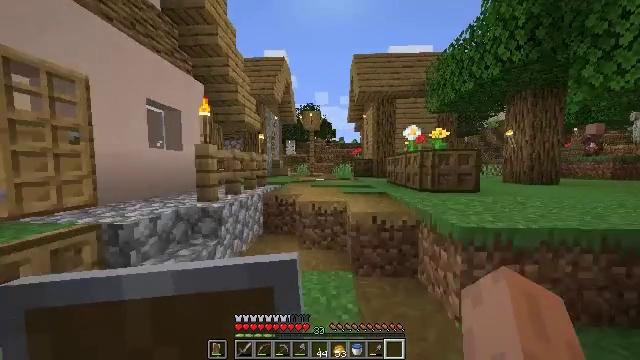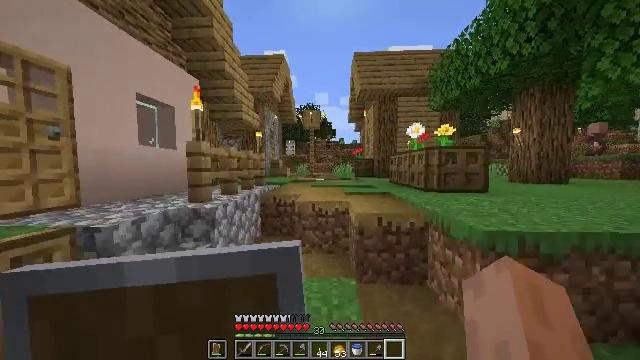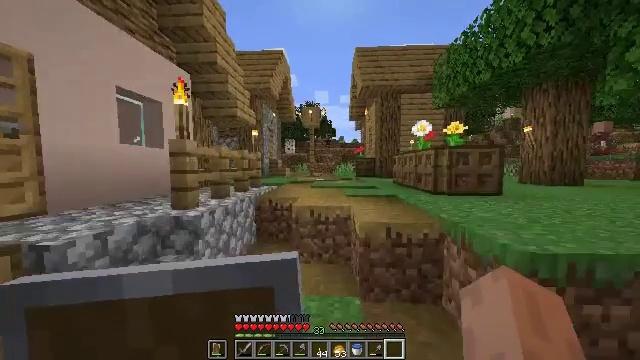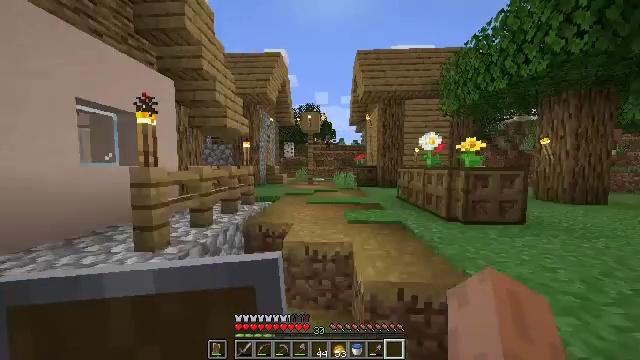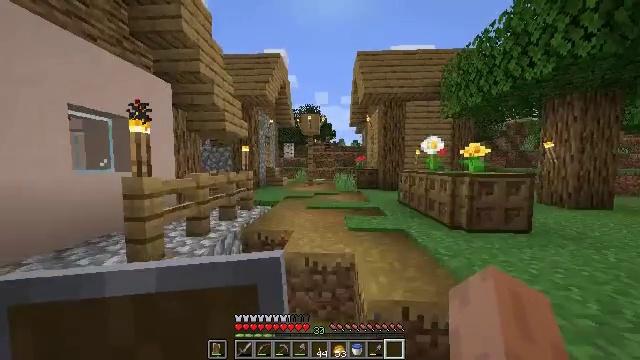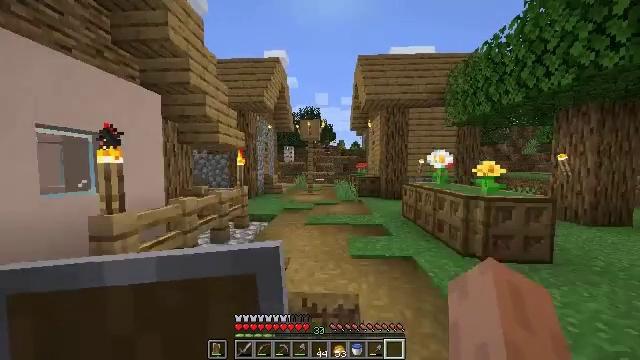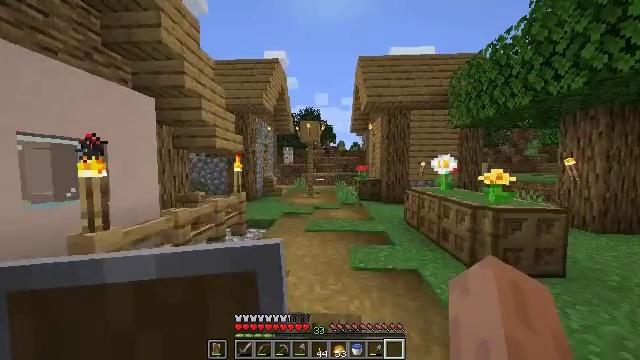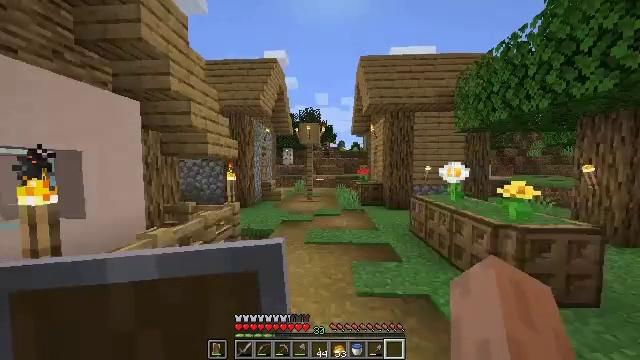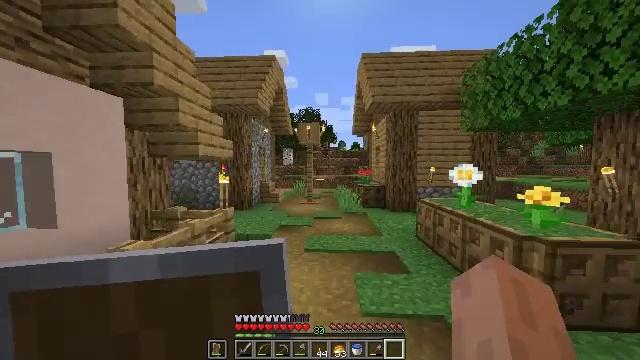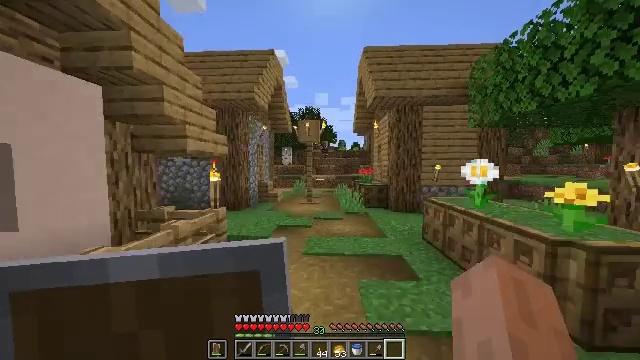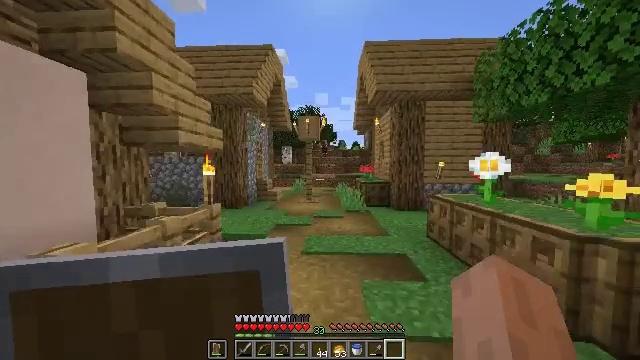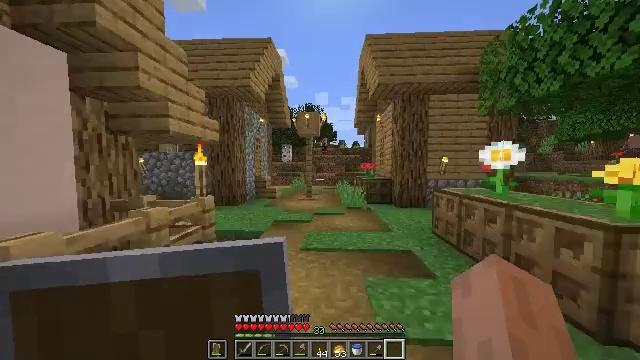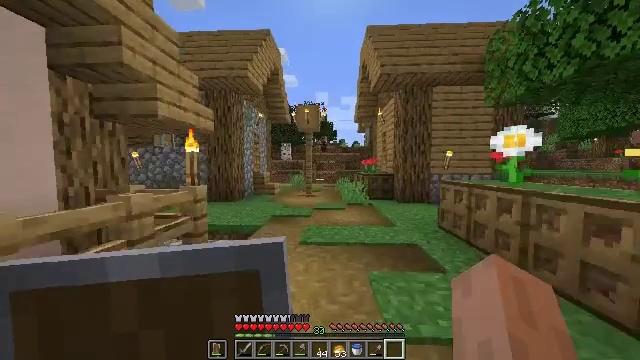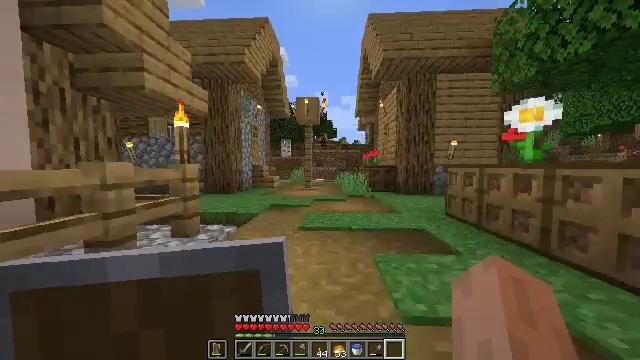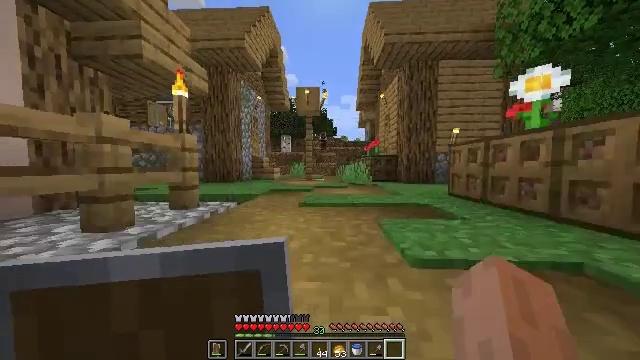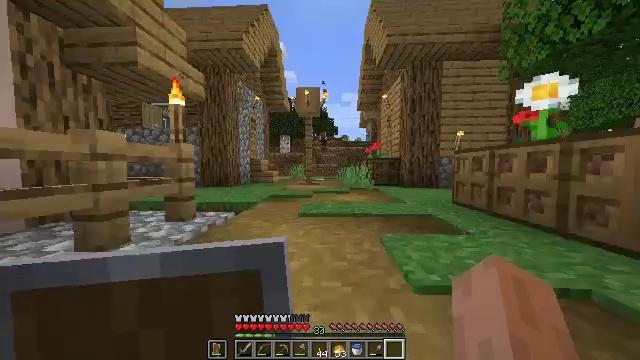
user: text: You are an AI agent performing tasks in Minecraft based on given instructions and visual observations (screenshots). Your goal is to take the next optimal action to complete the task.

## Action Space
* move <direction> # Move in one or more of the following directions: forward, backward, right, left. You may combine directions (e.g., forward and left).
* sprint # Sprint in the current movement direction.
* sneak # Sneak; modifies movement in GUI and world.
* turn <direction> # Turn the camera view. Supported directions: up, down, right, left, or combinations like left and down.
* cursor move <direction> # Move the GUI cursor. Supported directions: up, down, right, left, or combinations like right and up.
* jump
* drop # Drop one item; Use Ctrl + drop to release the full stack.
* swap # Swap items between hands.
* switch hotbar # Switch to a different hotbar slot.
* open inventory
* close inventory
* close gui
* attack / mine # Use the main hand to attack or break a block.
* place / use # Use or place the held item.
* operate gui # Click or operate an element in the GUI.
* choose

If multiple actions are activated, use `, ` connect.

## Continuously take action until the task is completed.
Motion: motion action
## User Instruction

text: mine block yellow banner
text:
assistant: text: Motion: move forward
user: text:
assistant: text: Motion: move forward
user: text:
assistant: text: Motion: move forward, jump
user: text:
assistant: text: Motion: move forward, jump
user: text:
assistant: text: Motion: move forward, jump
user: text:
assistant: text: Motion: move forward
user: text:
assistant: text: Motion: move forward
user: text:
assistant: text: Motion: move forward
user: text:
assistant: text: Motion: move forward
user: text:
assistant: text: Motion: move forward
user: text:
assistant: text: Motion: move forward
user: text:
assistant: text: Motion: move forward
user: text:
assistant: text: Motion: move forward
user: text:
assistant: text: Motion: move forward, jump
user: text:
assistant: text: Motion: move forward, jump
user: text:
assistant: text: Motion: move forward
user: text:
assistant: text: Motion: move forward
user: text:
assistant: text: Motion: move forward
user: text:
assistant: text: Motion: move forward
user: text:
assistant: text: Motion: move forward
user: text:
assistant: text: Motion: move forward
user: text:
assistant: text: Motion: move forward
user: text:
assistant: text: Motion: move forward, sprint
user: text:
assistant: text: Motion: move forward, sprint
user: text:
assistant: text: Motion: move forward, sprint
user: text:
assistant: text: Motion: move forward, sprint
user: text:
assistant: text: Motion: move forward, sprint
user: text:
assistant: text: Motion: move forward
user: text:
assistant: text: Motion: move forward
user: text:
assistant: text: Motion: move forward